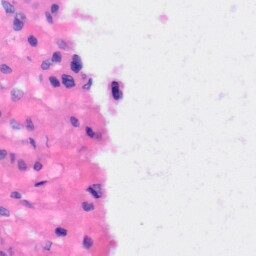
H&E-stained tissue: Liver